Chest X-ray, PA view. Patient: 60 years old, sex M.
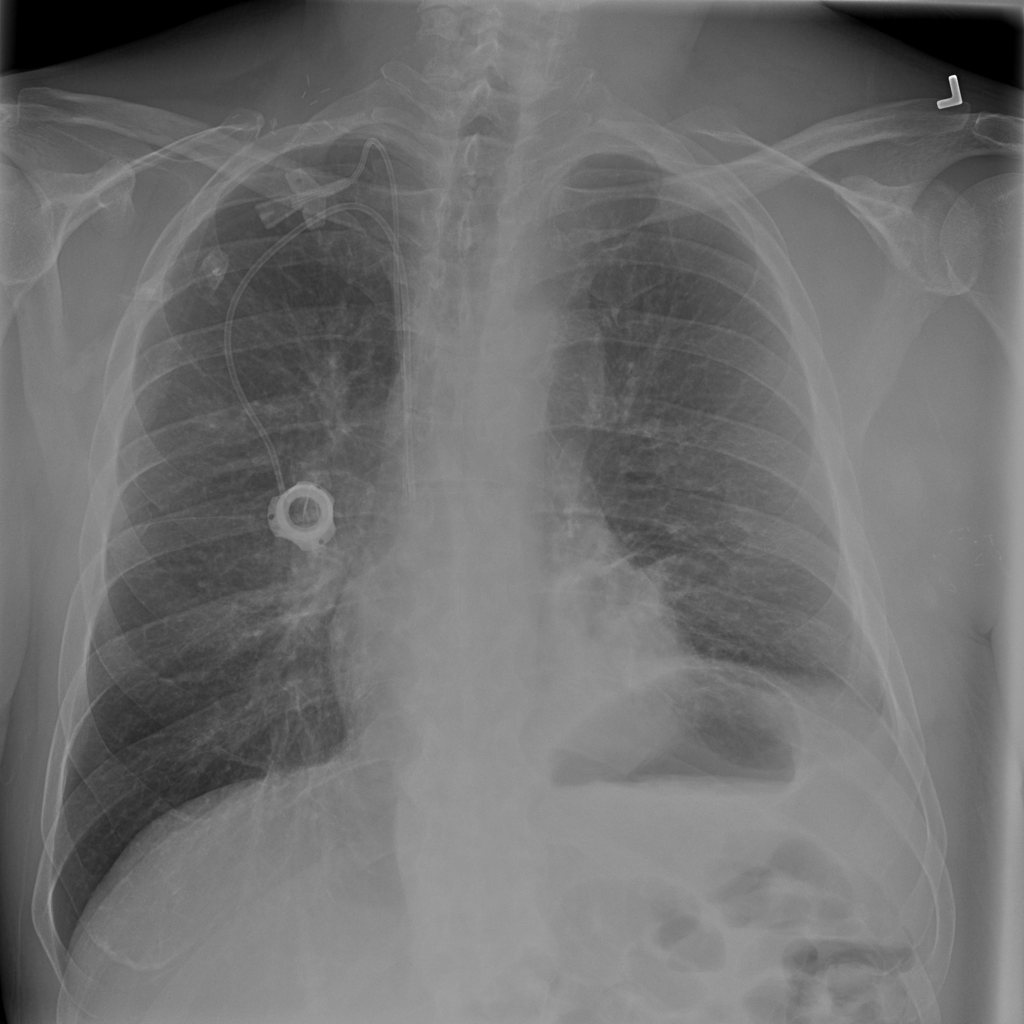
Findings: Atelectasis, Effusion